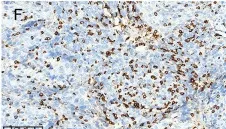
Immunohistochemistry and ISH. Abundant CD8+ T cell infiltration were observed. , 20x magnification.
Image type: pathology (immunostaining)